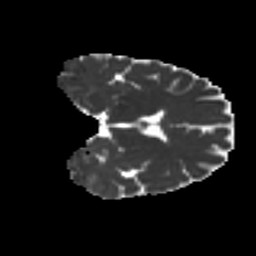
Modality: MD
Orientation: coronal
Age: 38
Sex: female
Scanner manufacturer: ge
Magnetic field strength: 3 T
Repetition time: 7.8 s
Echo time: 0.0608 s